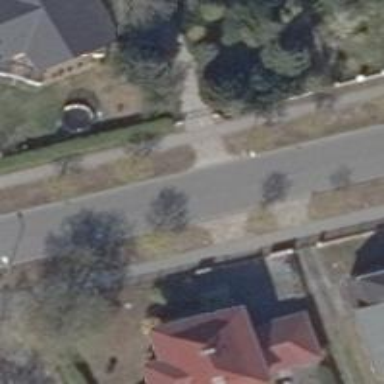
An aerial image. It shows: Tertiary road with asphalt surface and separate sidewalks on both sides.